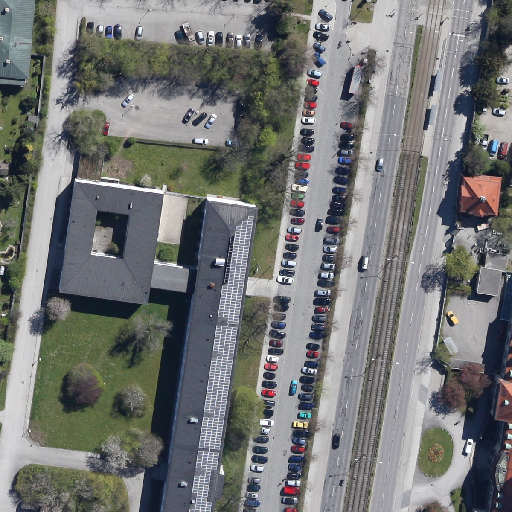
Referring expression: building along the road